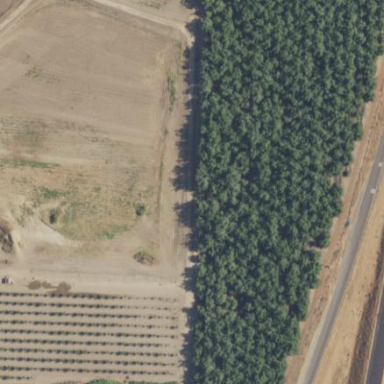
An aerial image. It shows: Orchard filled with walnut trees.